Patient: sex M, age 81
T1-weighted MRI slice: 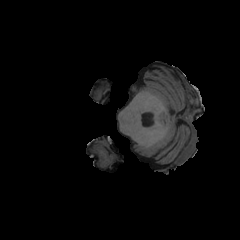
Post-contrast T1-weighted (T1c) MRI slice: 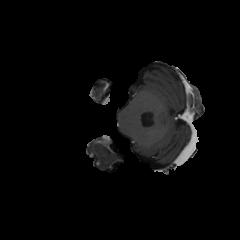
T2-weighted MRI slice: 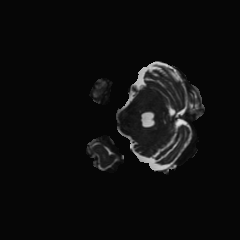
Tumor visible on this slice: no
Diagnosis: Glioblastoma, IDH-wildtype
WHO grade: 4